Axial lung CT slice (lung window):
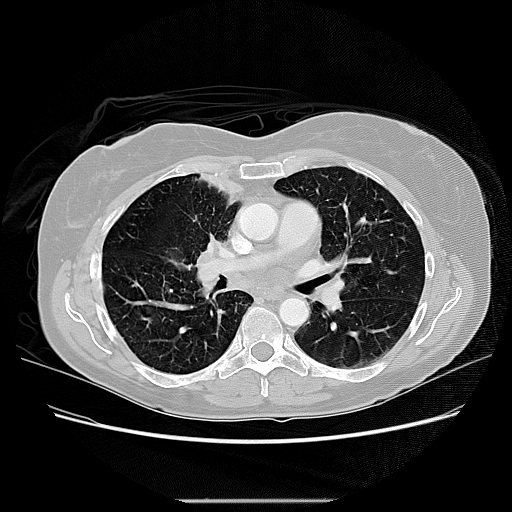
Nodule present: no